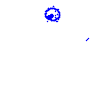
Particle: electron